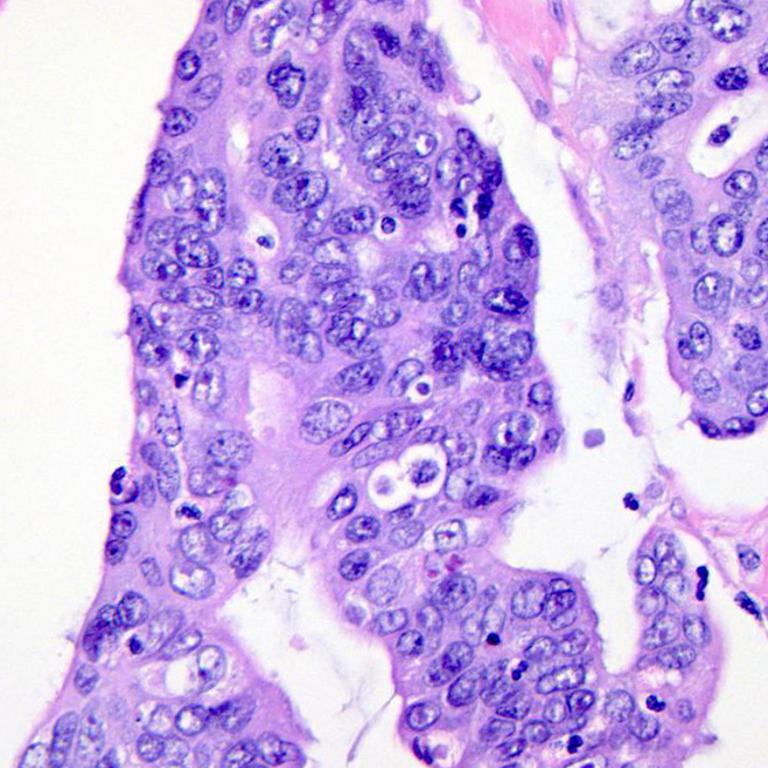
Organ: colon
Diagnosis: adenocarcinomas